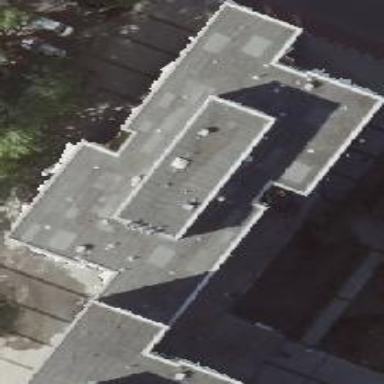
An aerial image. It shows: Apartment building with flat roof.